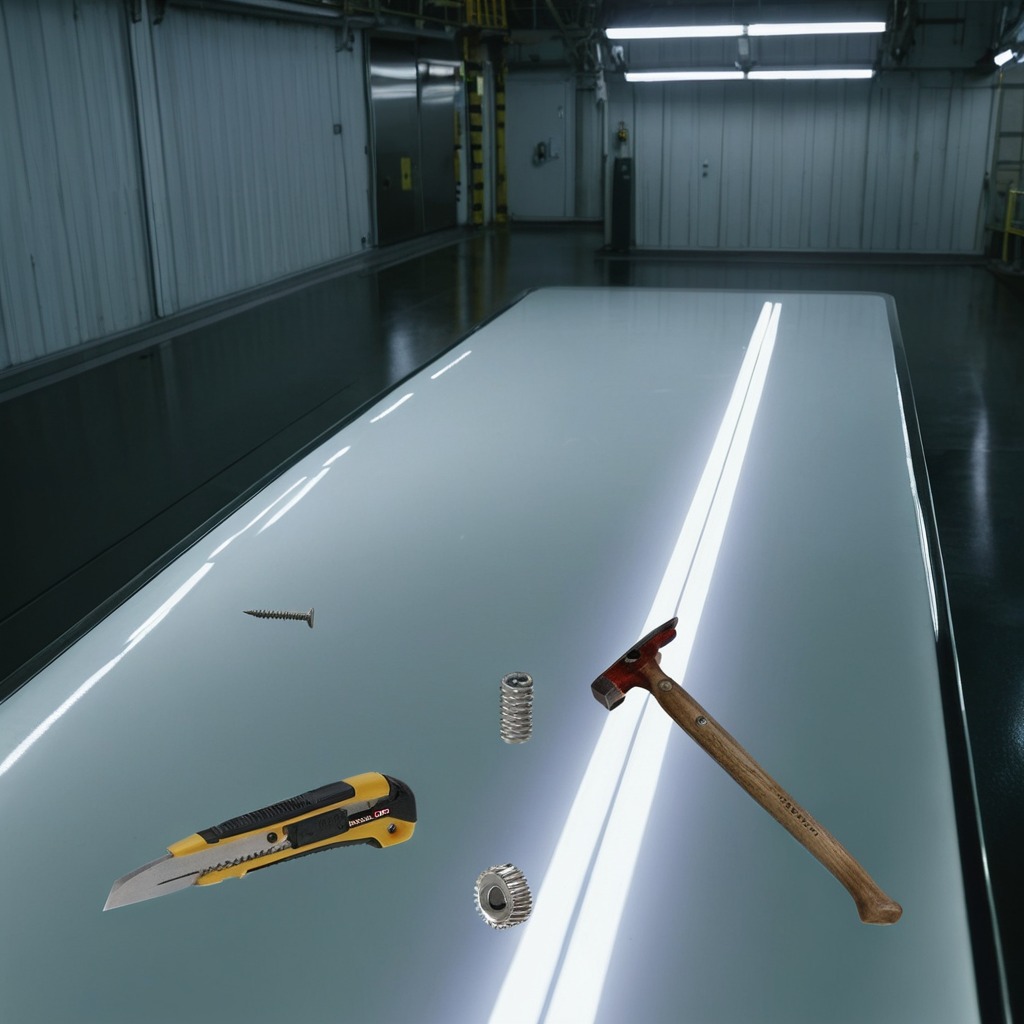
A steel gear with teeth, a utility knife, a metal machine screw, a hammer, and a coiled metal spring are lying on a high-gloss table in a ship maintenance bay industrial lighting.